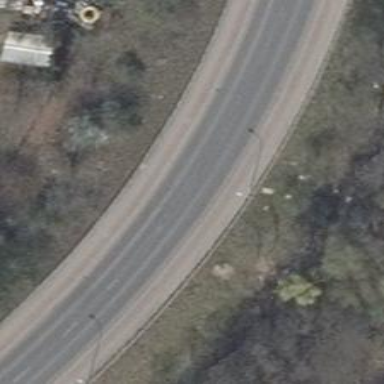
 featuring embankment and separate sidewalks on both sides."